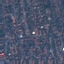
Label: Residential